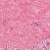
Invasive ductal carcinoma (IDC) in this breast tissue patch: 0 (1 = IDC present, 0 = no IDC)